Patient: sex F, age 59
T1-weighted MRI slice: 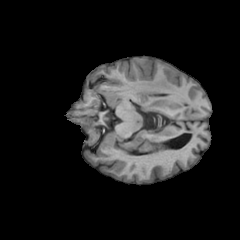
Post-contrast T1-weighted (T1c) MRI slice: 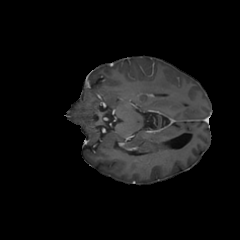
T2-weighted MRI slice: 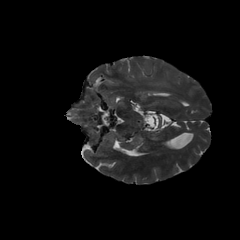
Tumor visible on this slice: yes
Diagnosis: Glioblastoma, IDH-wildtype
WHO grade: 4